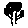
Label: tree